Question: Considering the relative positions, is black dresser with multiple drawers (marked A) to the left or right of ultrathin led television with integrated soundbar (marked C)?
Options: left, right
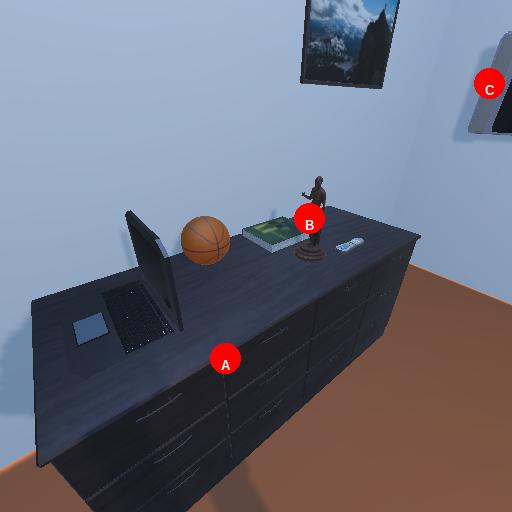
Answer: left